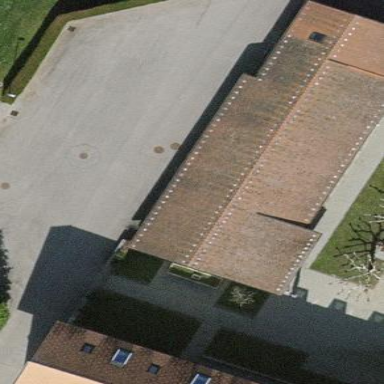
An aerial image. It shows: Fire station building.